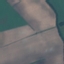
Label: AnnualCrop